Interaction volume radius: 5 \u00c5
Interaction volume height: 20 \u00c5
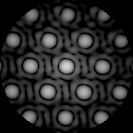
Disorder parameter: 0.07935